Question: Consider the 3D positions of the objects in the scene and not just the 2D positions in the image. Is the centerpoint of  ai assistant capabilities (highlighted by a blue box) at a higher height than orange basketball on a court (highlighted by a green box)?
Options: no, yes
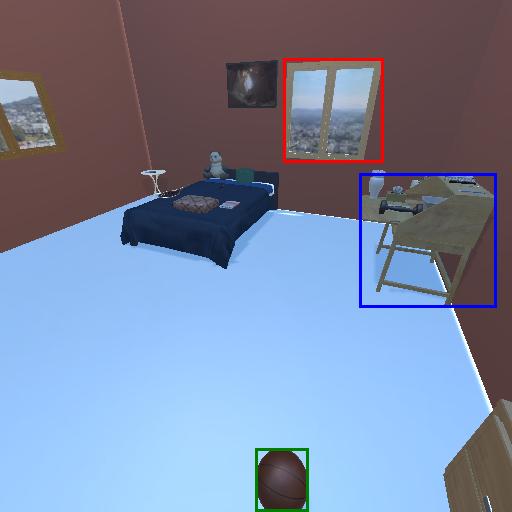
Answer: no